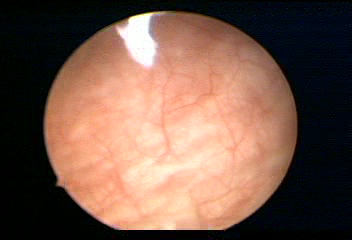
Modality: WLC
Class: Normal mucosa
Bladder cancer association: No